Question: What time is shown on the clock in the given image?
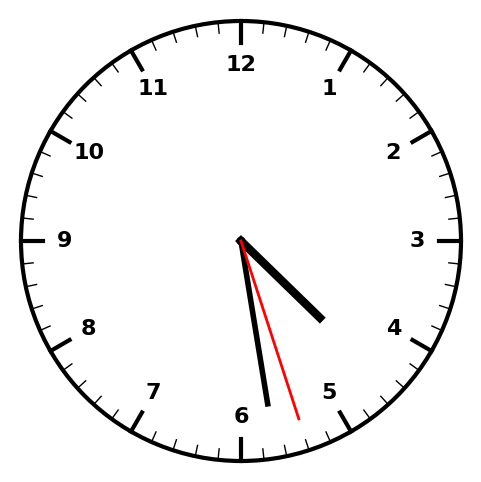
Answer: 04:28:27